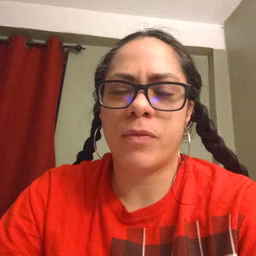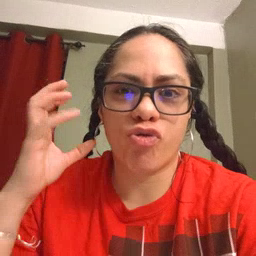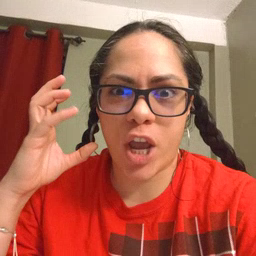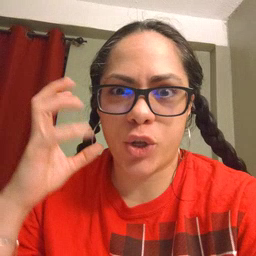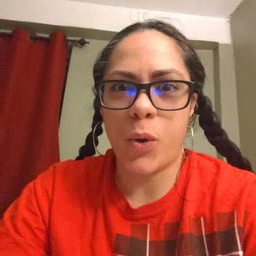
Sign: radio